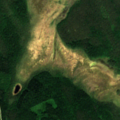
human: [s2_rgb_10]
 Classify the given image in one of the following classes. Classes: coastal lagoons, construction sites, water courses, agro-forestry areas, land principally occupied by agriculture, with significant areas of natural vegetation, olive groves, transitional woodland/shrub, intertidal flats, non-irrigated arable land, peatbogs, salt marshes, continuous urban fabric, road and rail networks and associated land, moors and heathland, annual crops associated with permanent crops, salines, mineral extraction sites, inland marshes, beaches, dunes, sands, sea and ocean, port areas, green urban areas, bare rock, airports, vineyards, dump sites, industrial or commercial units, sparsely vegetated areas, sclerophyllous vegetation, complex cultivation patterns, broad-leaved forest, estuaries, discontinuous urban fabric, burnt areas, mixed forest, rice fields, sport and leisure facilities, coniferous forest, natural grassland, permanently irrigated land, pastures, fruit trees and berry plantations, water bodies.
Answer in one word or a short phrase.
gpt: coniferous forest, mixed forest, peatbogs